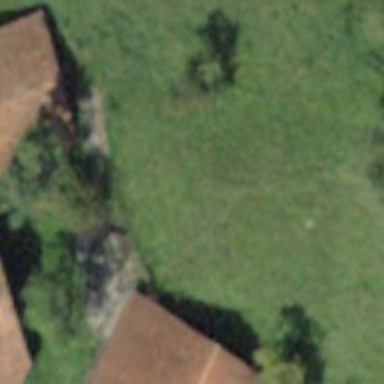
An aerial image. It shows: Farm.